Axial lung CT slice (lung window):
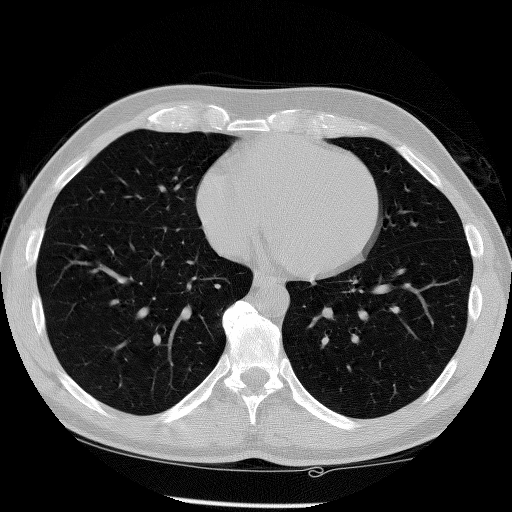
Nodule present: no